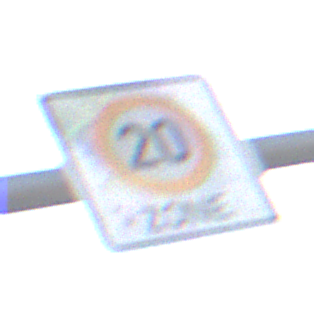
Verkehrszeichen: BeginnZone20
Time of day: SunriseSunset
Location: Outdoor (Nature)
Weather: Clear
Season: NotSpecified
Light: Natural